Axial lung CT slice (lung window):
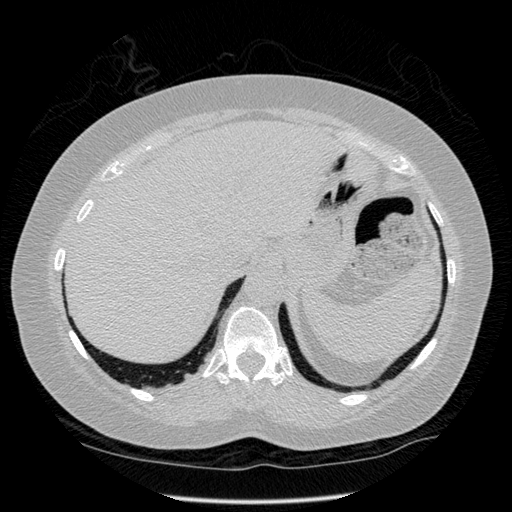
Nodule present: no